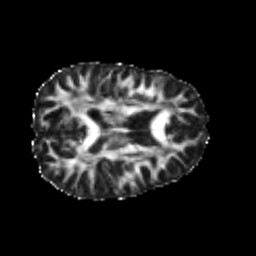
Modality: FA
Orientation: axial
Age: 21
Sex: female
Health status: healthy
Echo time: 0.074 s